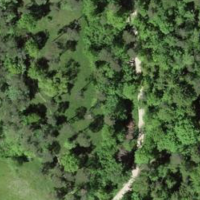
EUNIS habitat code: 41
Species observed at this site:
Ononis spinosa
Berberis vulgaris